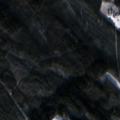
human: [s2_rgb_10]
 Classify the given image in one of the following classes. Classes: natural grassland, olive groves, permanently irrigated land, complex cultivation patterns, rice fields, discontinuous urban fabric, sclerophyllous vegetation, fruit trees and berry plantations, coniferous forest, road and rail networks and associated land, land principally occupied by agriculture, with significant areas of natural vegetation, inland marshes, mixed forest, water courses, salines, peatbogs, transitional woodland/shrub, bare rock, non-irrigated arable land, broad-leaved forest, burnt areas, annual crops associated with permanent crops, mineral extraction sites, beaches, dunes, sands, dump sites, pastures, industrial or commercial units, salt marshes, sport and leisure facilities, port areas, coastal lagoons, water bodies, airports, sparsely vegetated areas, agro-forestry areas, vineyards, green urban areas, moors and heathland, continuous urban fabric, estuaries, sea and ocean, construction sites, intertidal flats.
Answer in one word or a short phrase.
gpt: land principally occupied by agriculture, with significant areas of natural vegetation, coniferous forest, mixed forest